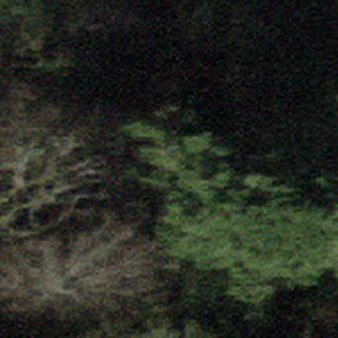
Label: other